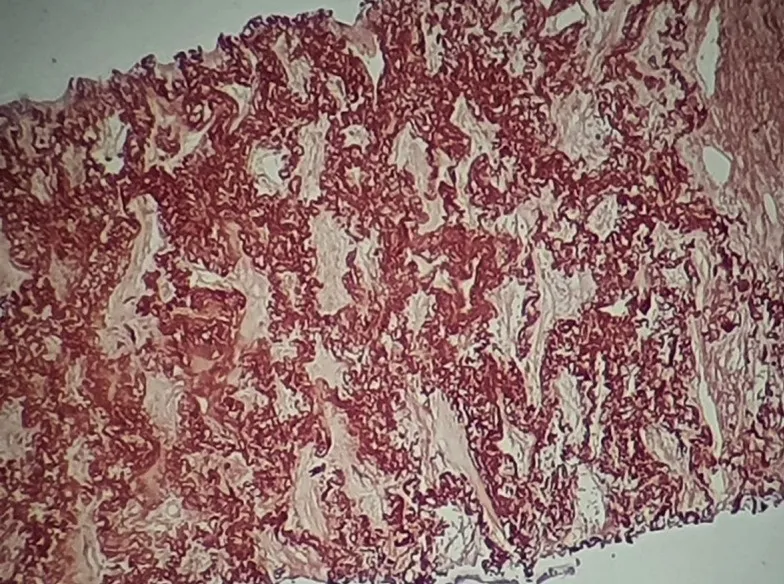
The orcein staining confirms the presence of excess elastotic fibers within these lesions.
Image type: pathology (immunostaining)